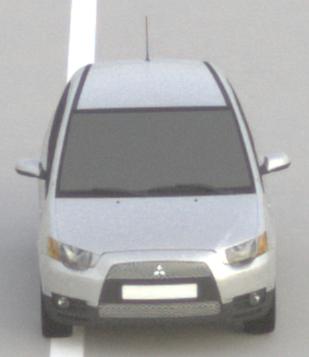
Make: Mitsubishi
Model: Colt 1.1
Detailed model: Colt (VI)
Model produced from: 2008/11
Model produced until: 2010/10
Doors: 3
Color: white
Road condition: dry road
Daytime: sunrise or sunset
Contrast: low contrast